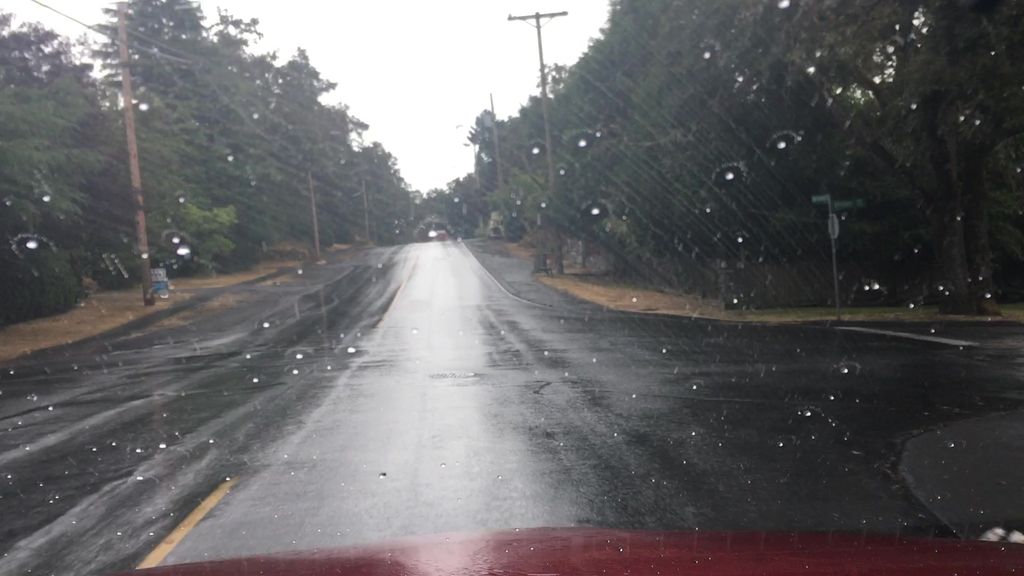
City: victoria